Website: crate-barrel
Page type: cart
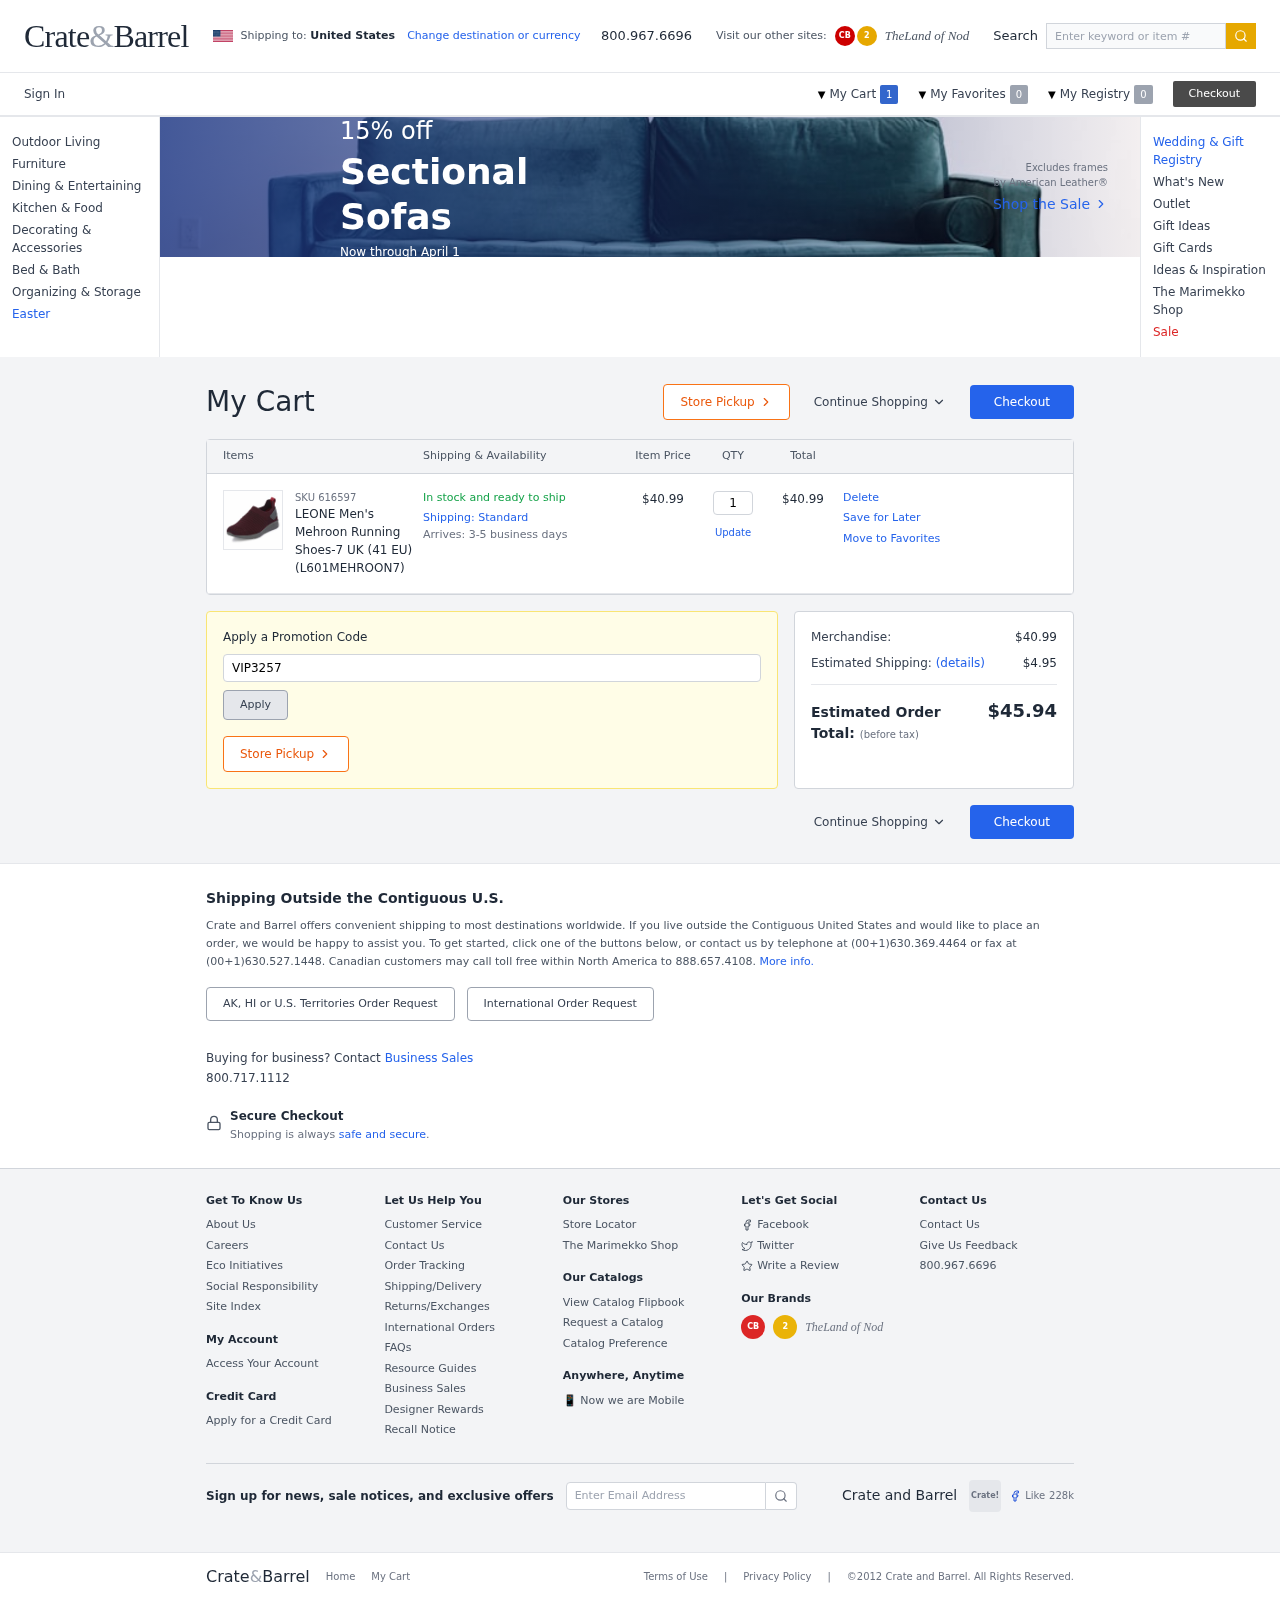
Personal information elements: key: PII_PROMO_CODE
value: VIP3257
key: PII_COUNTRY
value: United States
Product elements: key: PRODUCT1_NAME
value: LEONE Men's Mehroon Running Shoes-7 UK (41 EU) (L601MEHROON7)
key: PRODUCT1_PRICE
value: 40.99
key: PRODUCT1_QUANTITY
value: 1
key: PRODUCT1_SKU
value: SKU 616597
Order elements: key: ORDER_NUM_ITEMS
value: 1
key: ORDER_ITEM_TOTAL
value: $40.99
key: ORDER_SUBTOTAL
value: $40.99
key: ORDER_SHIPPING_COST
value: $4.95
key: ORDER_TOTAL
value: $45.94
Search elements: key: HEADER_SEARCH
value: Enter keyword or item #